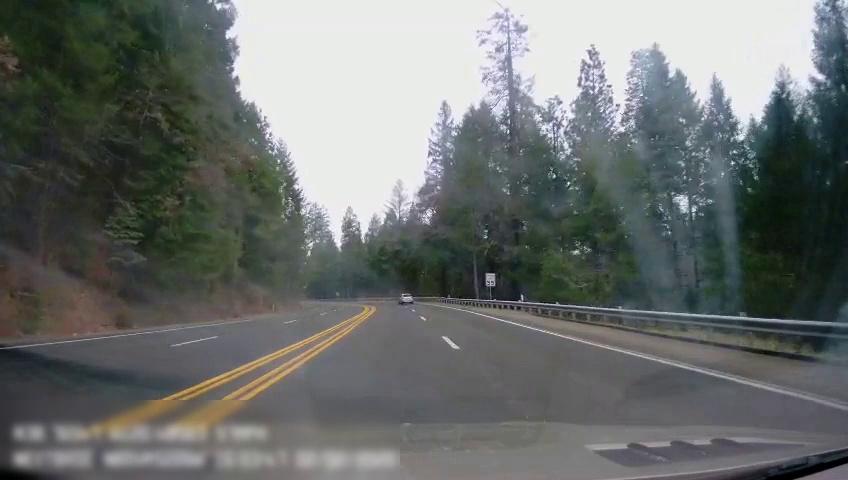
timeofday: Day
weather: Cloudy
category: Drivable Space
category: Vehicles | Car
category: Lanes | Alternate Lane
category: Lanes | Alternate Lane
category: Lanes | Alternate Lane
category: Lanes | Current Lane
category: Lanes | Current Lane
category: Lanes | Alternate Lane